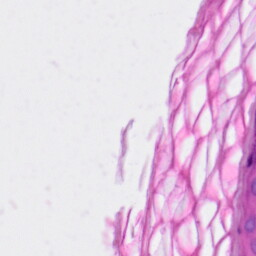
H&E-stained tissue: Skin